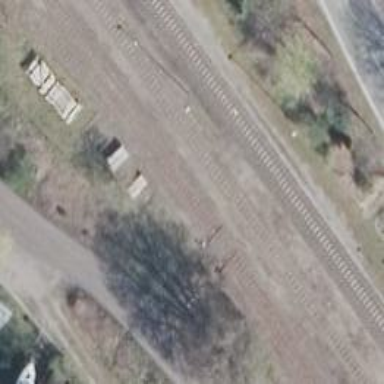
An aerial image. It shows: Railway switch.